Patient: sex F, age 59
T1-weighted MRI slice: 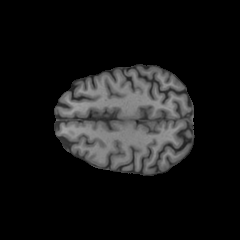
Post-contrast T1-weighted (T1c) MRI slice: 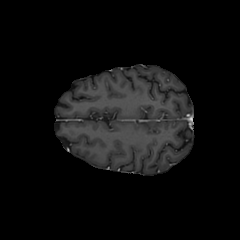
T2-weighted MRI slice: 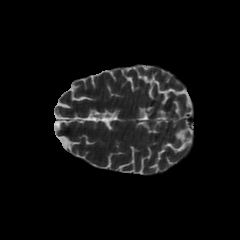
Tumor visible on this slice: no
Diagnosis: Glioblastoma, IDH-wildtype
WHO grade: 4